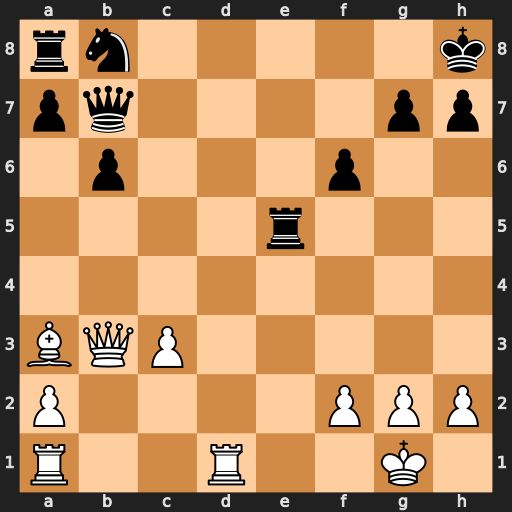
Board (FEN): rn5k/pq4pp/1p3p2/4r3/8/BQP5/P4PPP/R2R2K1
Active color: w
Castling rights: -
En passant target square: -
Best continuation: Rd8+ Re8 Rxe8#